Question: Is it possible to change the space between a rectangle and its border from transparent to white by using CSS only (and not changing HTML)?
'''
body {
background: beige;
}
div {
height: 2em;
width: 2em;
background: gray;
border: 1px solid red;
padding: 5px;
background-clip: content-box;
}
'''
'''
<div></div>
'''

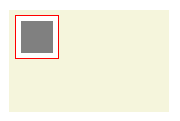
Answer: You will need at least two layers to do this
'''
body {
background: beige;
}
.box {
height: 2em;
width: 2em;
background:
linear-gradient(grey 0 0) content-box,
white;
border: 1px solid red;
padding: 5px;
}
'''
'''
<div class="box"></div>
'''
Or consider box-shaow and keep the border white
'''
body {
background: beige;
}
.box {
height: 2em;
width: 2em;
background: grey;
border:5px solid white;
box-shadow:0 0 0 1px red;
}
'''
'''
<div class="box"></div>
'''